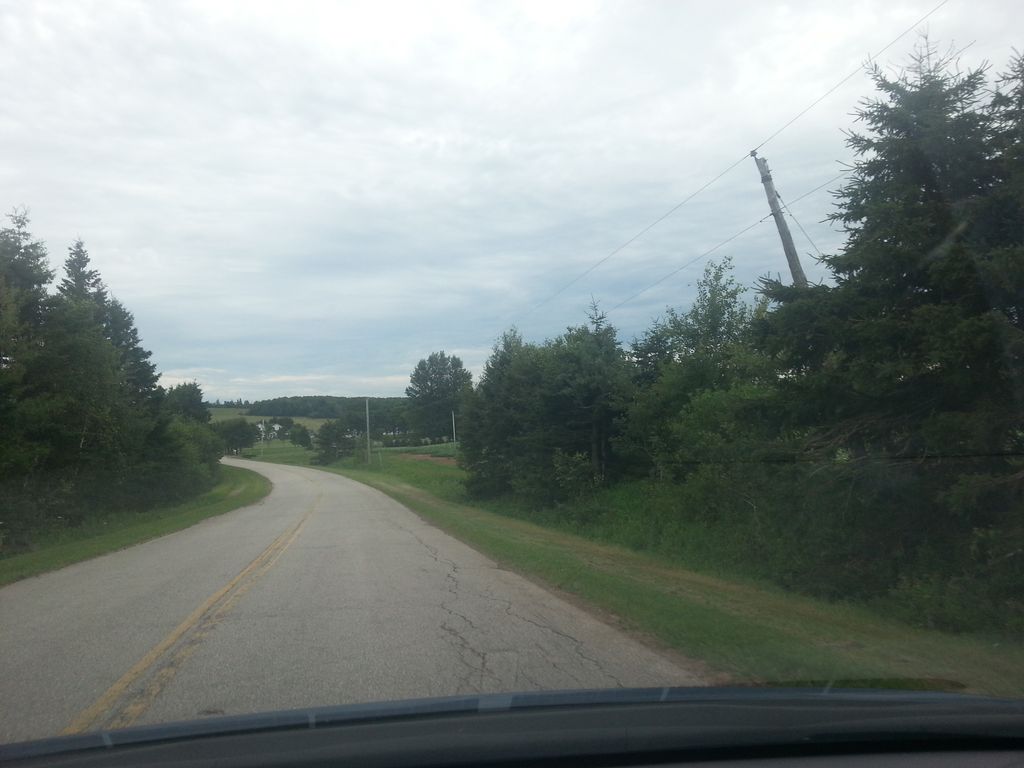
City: charlottetown